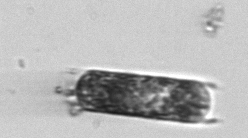
Label: Hemiaulus